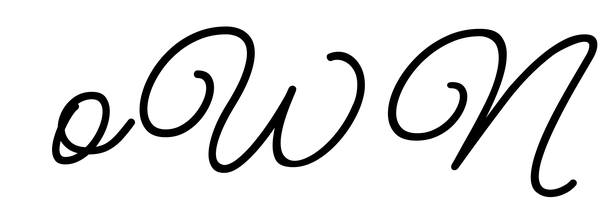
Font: MeowScript-Regular